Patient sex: M
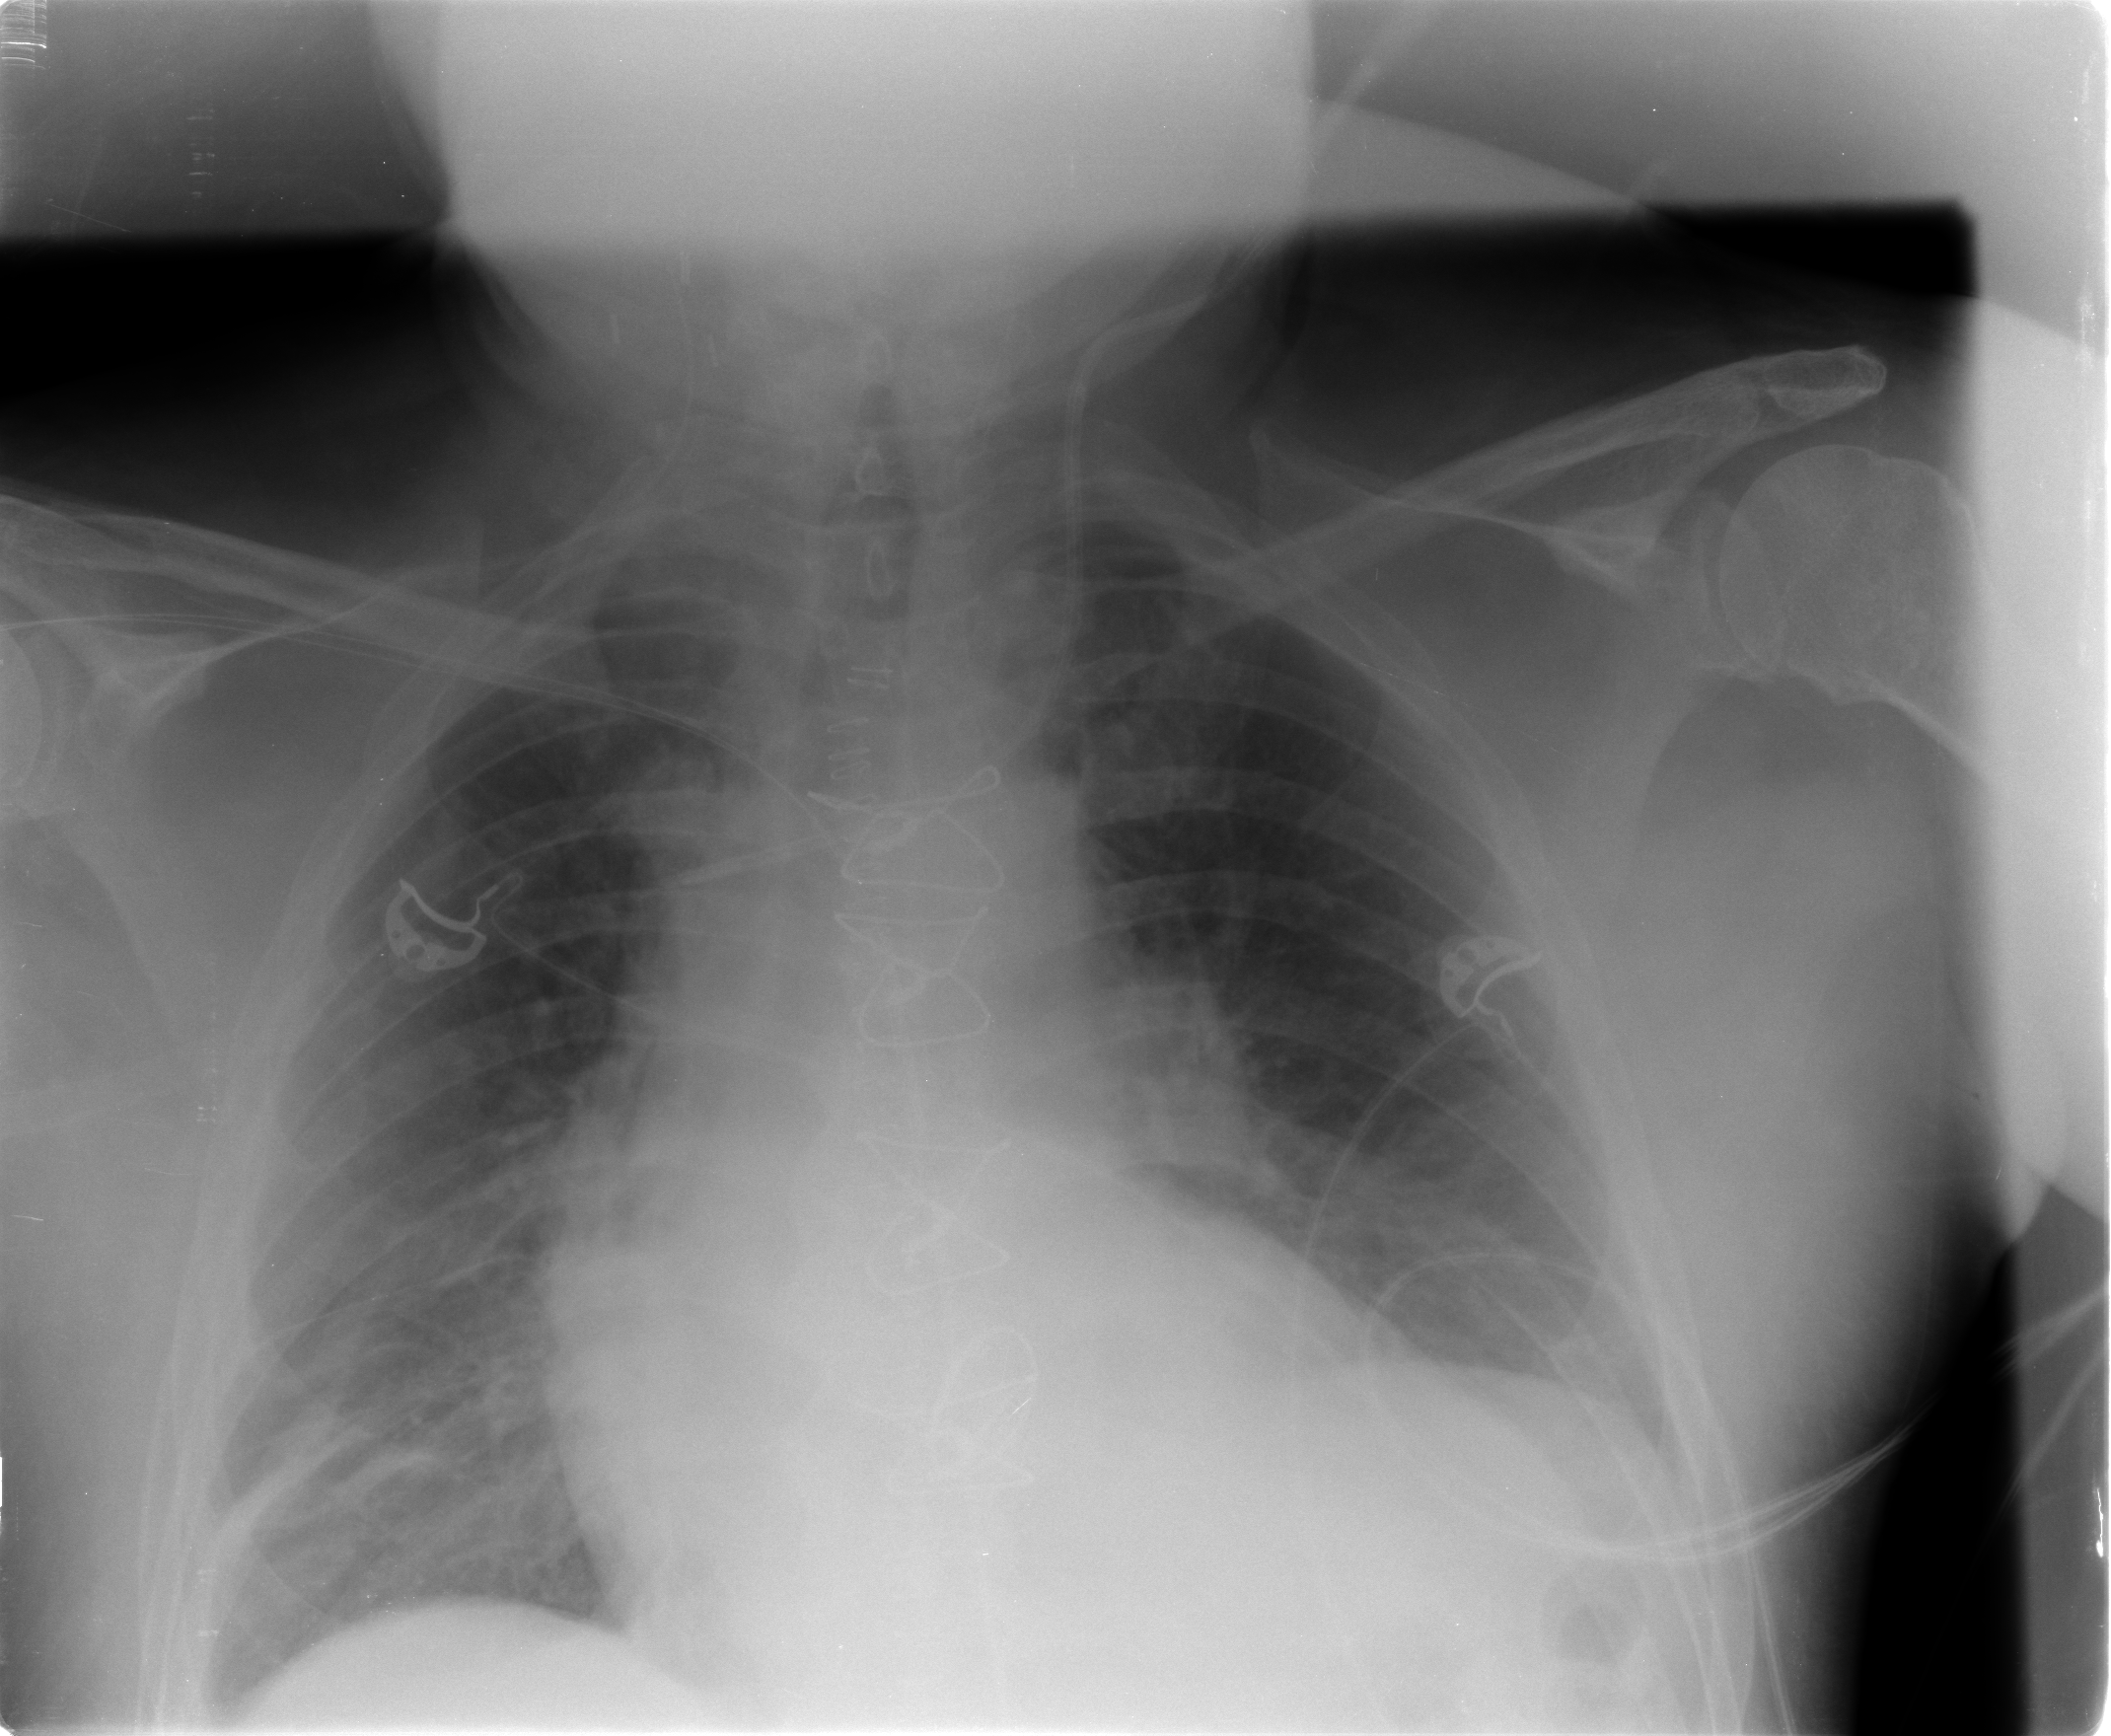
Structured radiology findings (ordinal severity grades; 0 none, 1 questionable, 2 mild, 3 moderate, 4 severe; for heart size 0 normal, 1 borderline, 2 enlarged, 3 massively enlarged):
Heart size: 2
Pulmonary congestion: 0
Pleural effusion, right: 0
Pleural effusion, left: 0
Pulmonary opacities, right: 2
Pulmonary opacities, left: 0
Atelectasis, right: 2
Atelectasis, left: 0